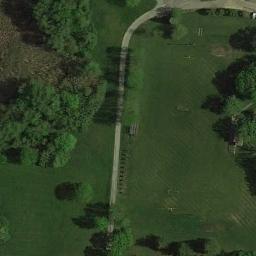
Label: meadow